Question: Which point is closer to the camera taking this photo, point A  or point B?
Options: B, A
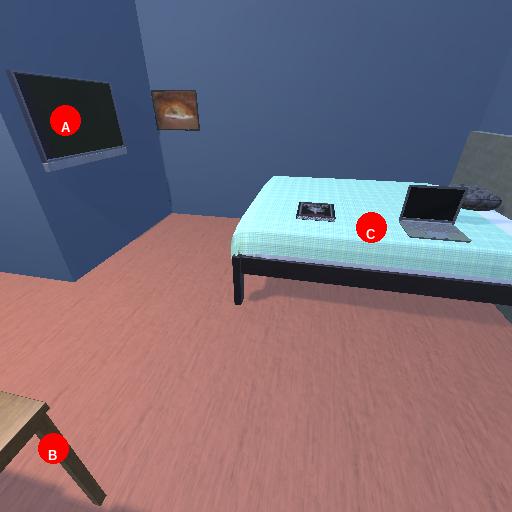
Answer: B